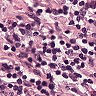
Metastatic tissue present: no